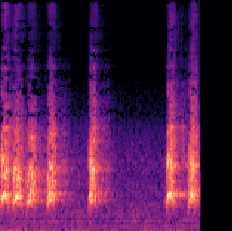
Sound class: Dog